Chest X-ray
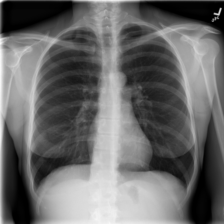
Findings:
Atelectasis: negative
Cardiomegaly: negative
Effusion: negative
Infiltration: negative
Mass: negative
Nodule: negative
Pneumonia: negative
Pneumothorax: negative
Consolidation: negative
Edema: negative
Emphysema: negative
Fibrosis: negative
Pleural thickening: negative
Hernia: negative